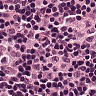
Metastatic tissue present: no